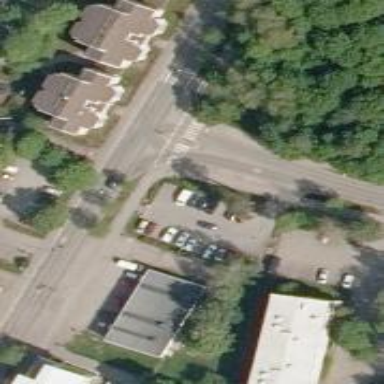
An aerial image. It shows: Uncontrolled crossing with pedestrian island.